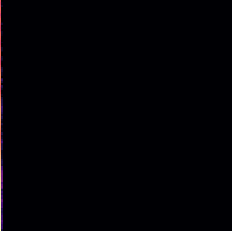
Sound class: Fire crackling